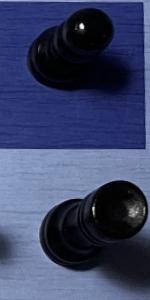
Label: Rook_Black